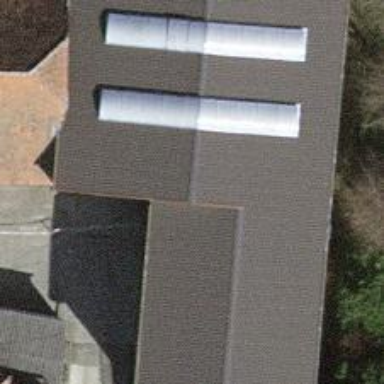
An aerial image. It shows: Building with ridge on the roof.